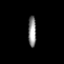
Tissue: lung
Cell type: Others
Senescence score: 0.1869
Nuclear area (px): 240
Mean DAPI intensity: 142.075